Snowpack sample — Snodgrass Mountain, Crested Butte, Colorado (2/4/25, 12:06 PM MST)
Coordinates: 38.923, -106.968
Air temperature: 35 °F
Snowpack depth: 80 cm
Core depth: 30 cm
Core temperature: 35.6 °F
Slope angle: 14°, slope face: 78°
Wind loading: low
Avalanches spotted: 0
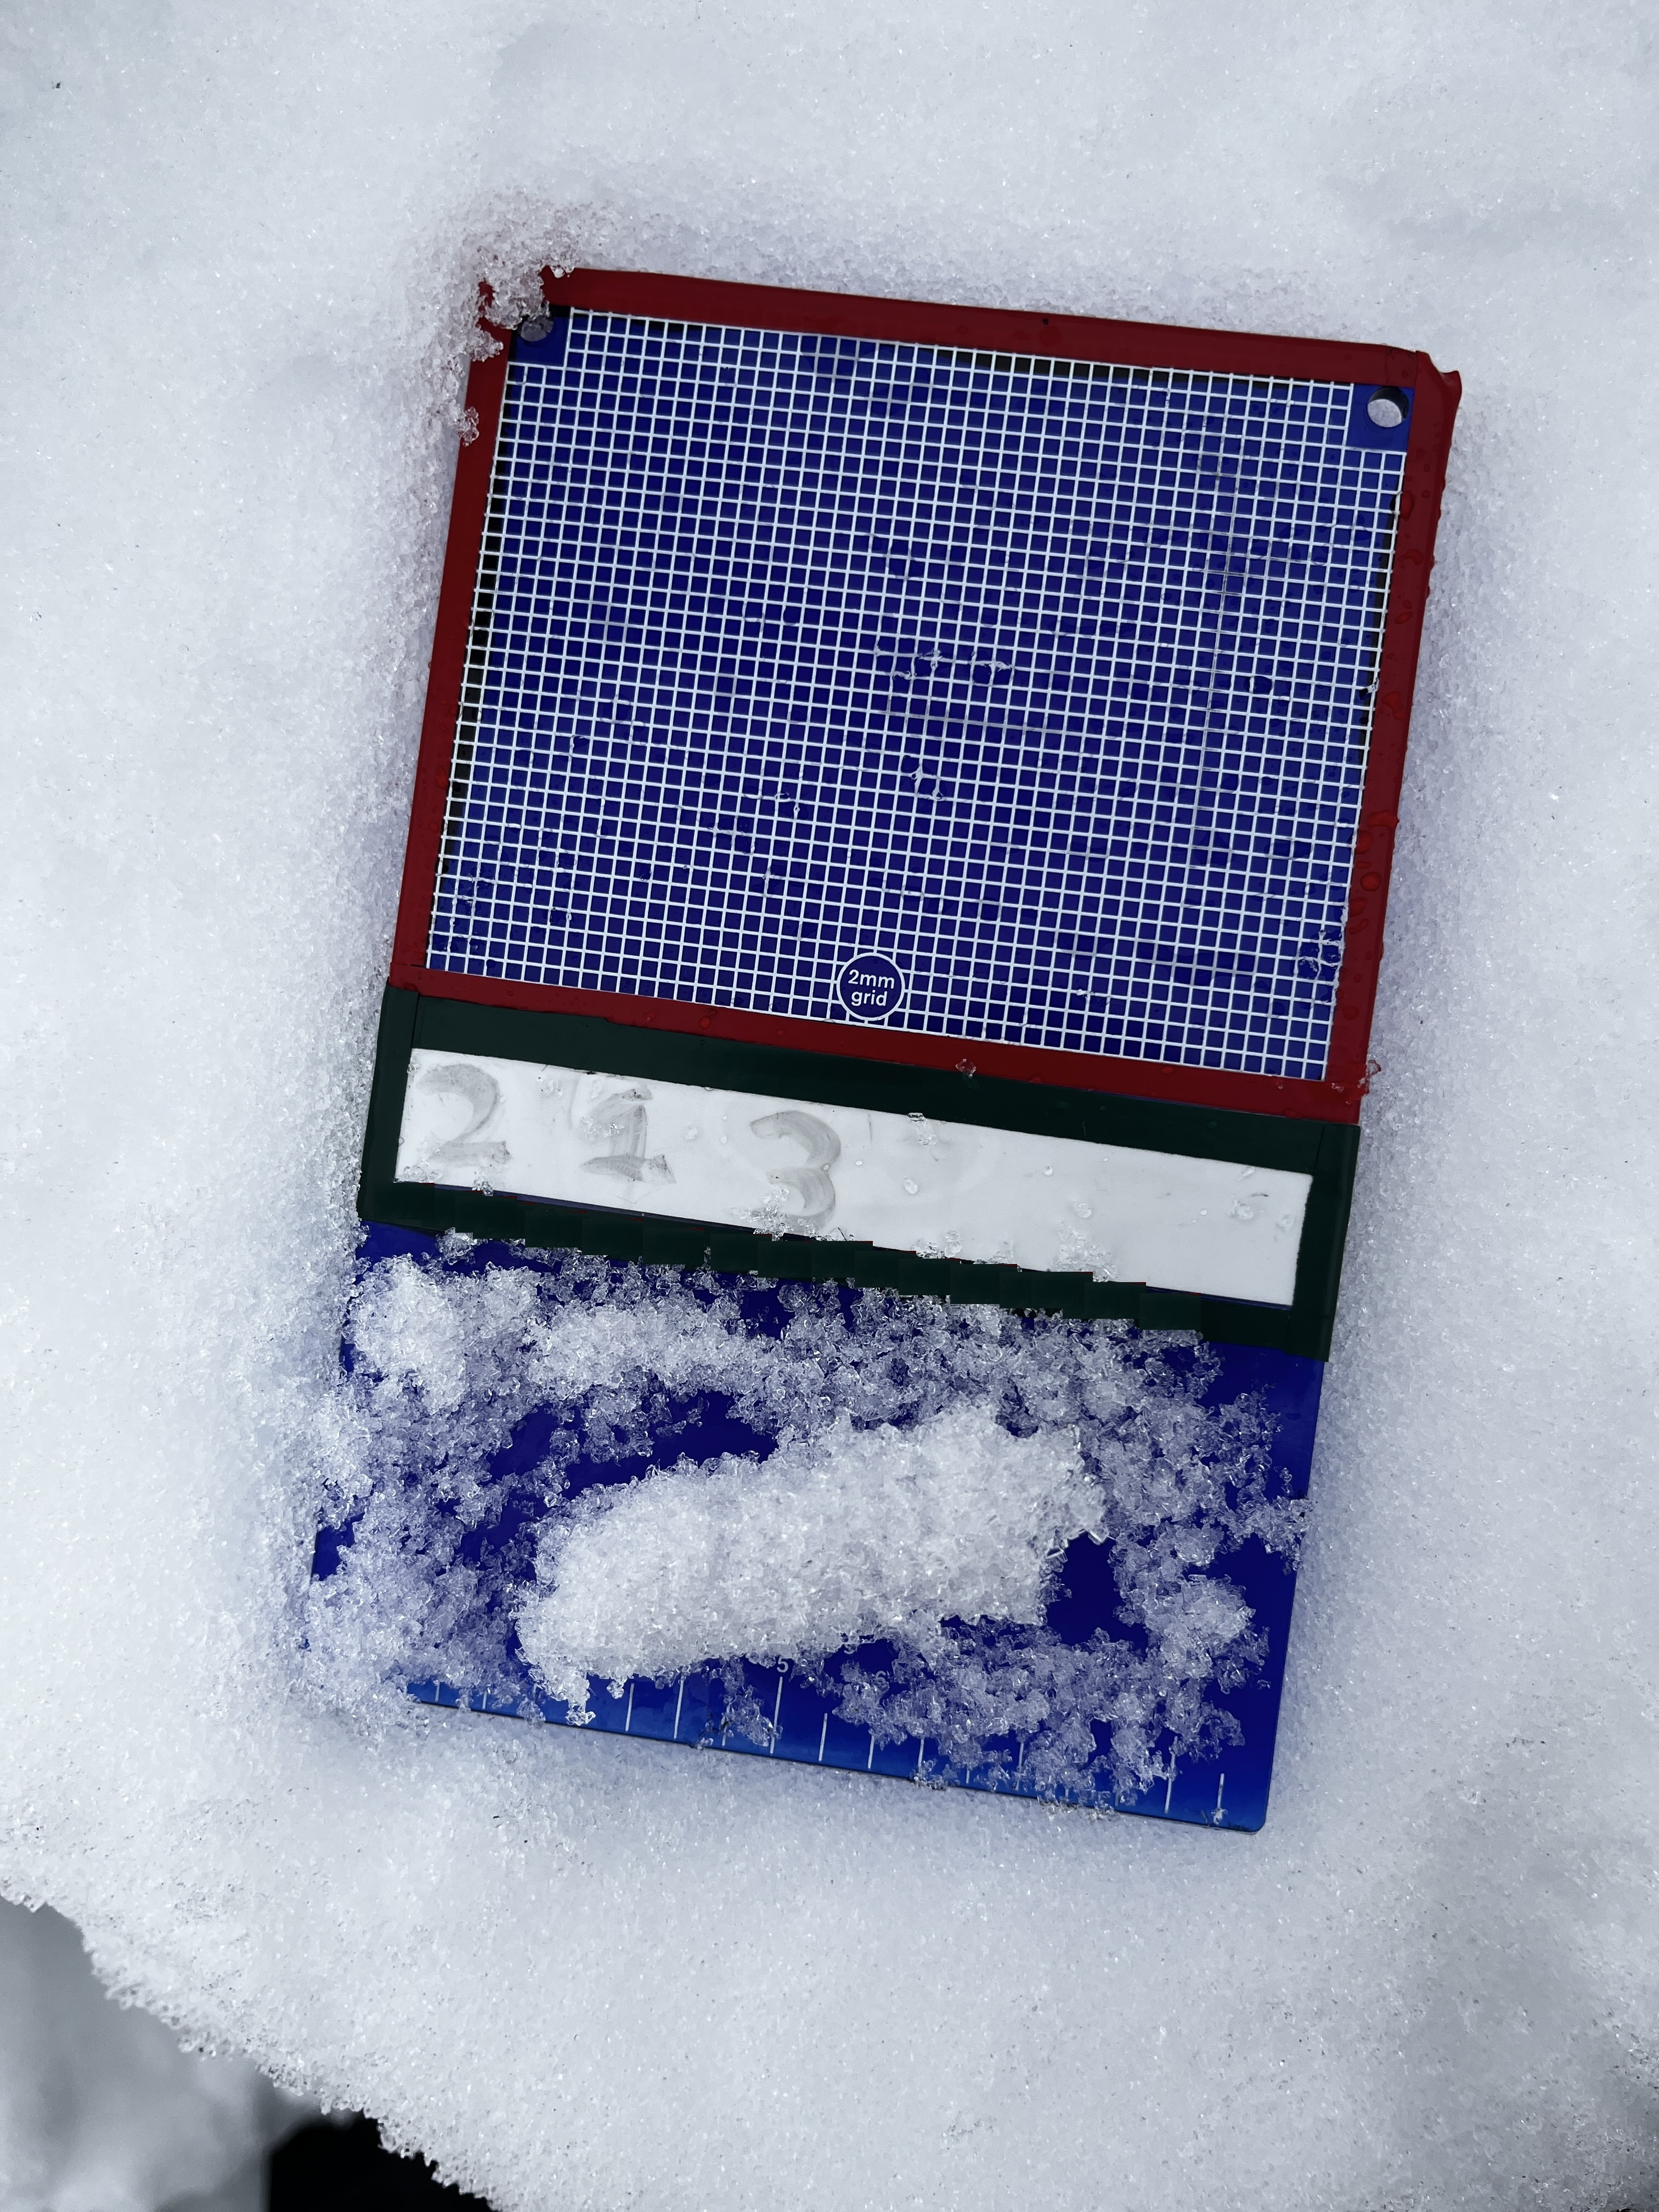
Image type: crystal_card
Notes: No avalanches nearby, unusually warm weather for the last month reported by residents, Collected 25 yards from treeline